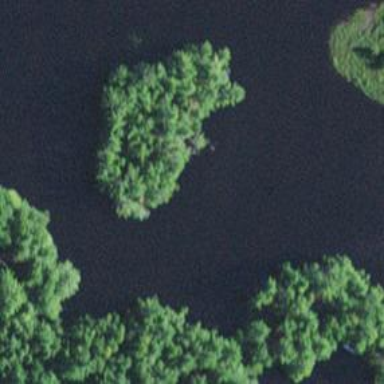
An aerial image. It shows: Island covered with woodland.